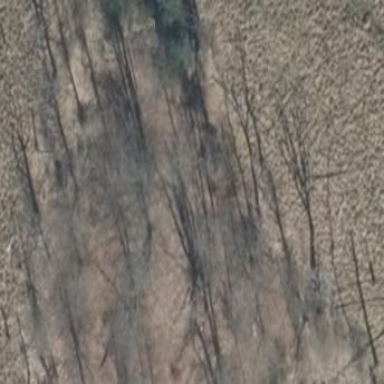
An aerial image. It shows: Deciduous broadleaved woodland.